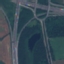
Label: Highway